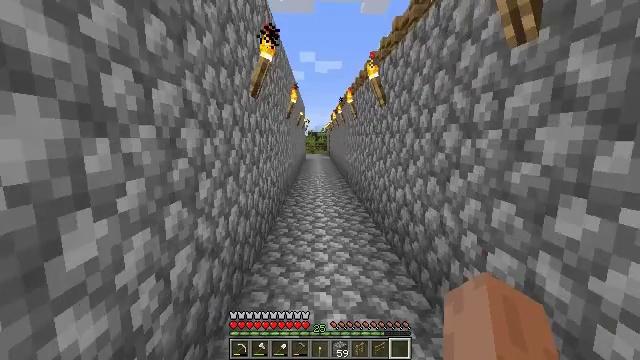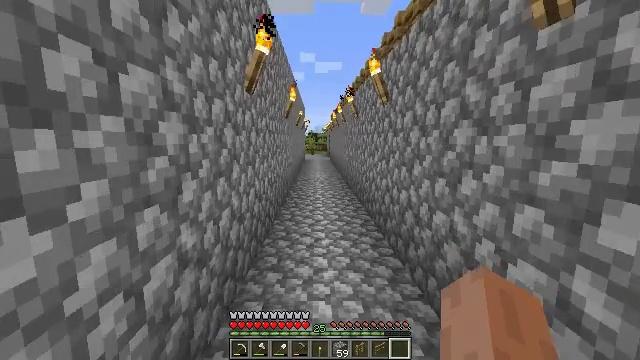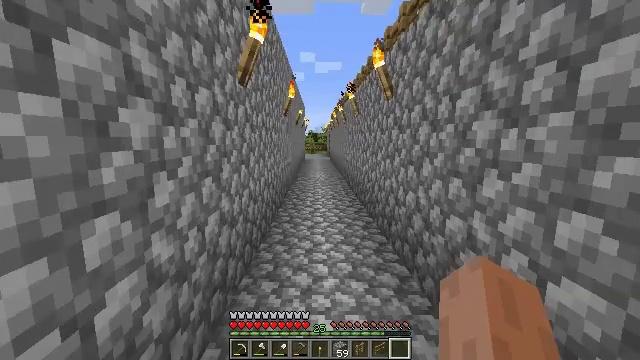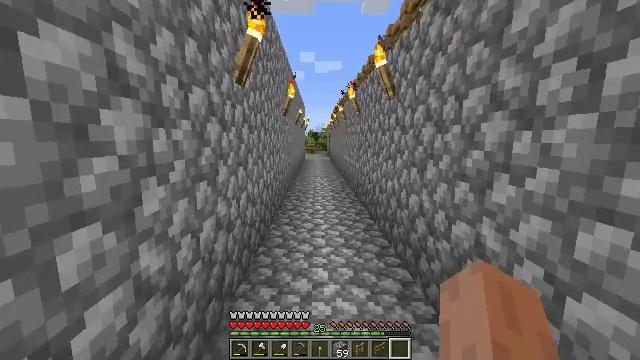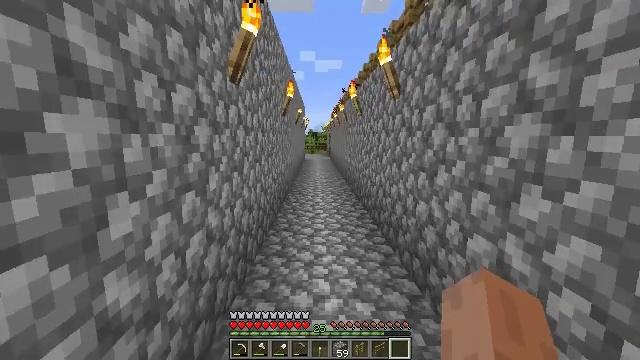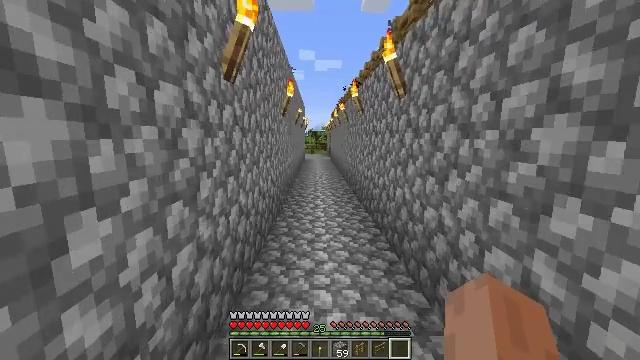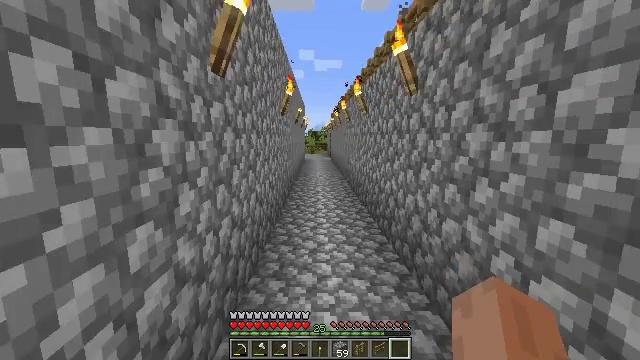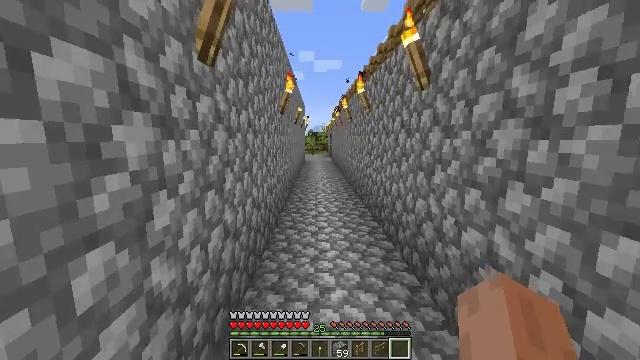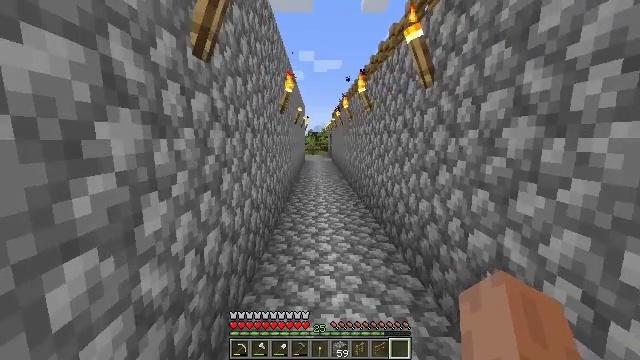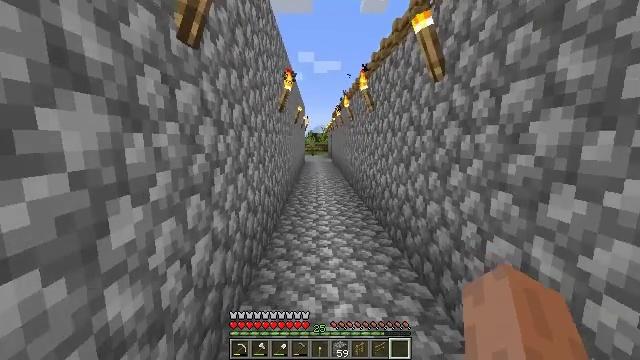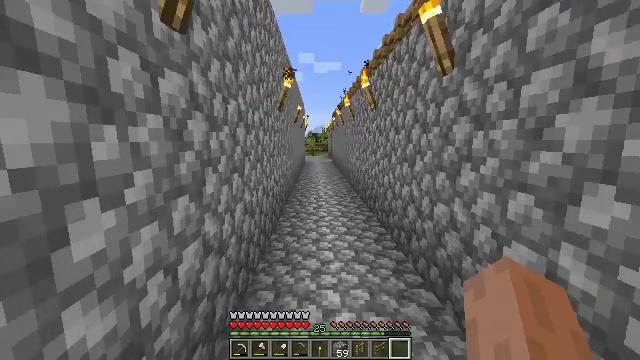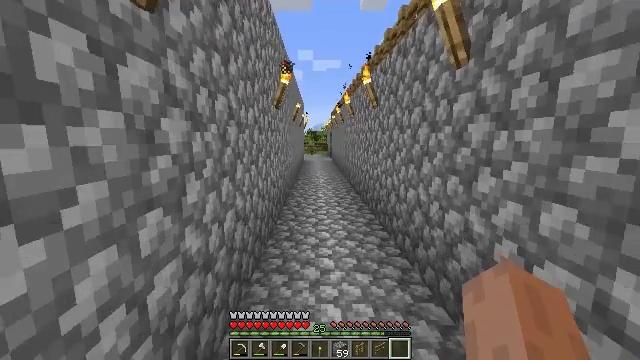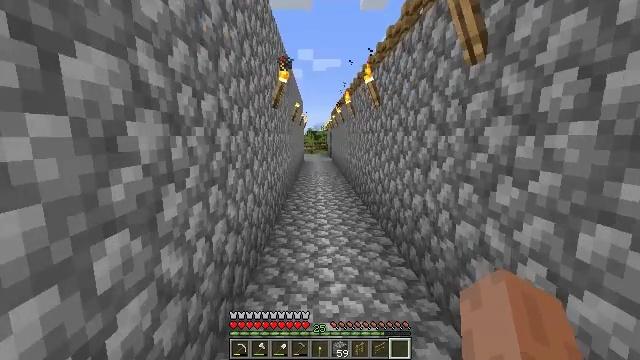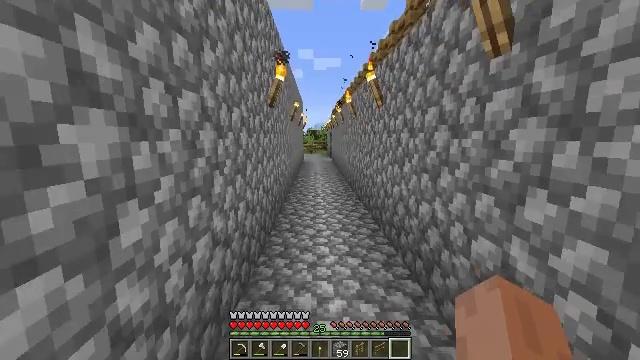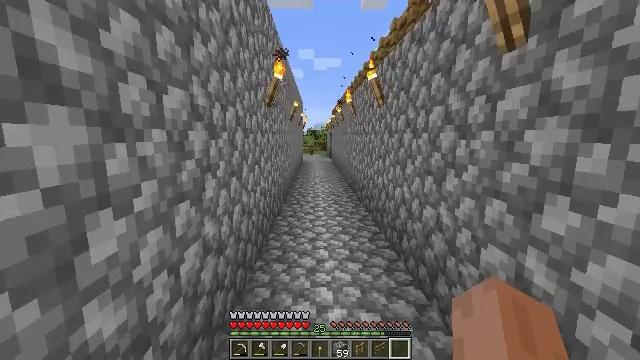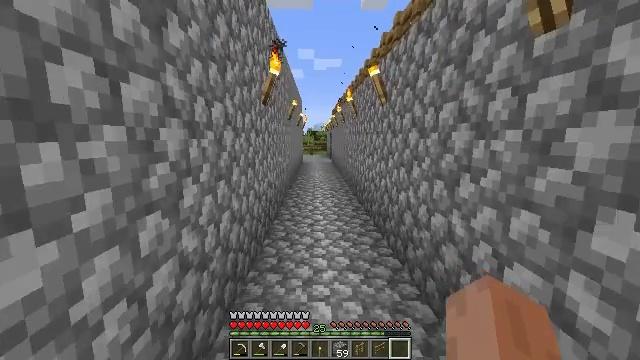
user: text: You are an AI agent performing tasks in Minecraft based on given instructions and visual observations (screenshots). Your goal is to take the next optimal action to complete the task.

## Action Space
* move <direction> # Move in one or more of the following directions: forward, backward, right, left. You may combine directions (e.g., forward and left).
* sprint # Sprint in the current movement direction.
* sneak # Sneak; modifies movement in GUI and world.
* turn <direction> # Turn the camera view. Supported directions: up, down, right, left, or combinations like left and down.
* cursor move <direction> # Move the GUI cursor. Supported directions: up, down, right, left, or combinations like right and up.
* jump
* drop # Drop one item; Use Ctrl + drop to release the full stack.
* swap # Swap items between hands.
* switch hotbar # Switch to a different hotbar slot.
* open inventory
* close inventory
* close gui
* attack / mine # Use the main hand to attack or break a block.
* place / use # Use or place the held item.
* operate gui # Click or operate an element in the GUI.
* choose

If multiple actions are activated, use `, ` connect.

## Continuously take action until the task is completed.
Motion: motion action
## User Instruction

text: Create granite stairs with granite blocks.
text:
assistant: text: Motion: move forward
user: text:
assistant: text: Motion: move forward
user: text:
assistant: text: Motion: move forward
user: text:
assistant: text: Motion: move forward
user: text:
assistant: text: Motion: move forward
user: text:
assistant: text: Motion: move forward
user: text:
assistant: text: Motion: move forward
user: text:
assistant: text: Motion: move forward
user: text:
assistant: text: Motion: move forward
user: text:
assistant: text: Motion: move forward
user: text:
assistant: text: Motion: move forward
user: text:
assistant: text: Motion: move forward
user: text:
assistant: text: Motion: move forward
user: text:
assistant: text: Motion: move forward
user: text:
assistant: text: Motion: move forward
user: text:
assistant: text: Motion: move forward
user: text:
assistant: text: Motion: move forward
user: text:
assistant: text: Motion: move forward
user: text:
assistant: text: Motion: move forward
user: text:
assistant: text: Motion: move forward
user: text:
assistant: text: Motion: move forward
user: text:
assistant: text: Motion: move forward
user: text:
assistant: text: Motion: move forward
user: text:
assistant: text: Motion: move forward
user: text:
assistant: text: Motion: move forward
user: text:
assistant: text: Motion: move forward
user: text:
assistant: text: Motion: move forward
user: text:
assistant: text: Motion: move forward
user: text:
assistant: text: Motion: move forward
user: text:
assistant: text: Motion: move forward